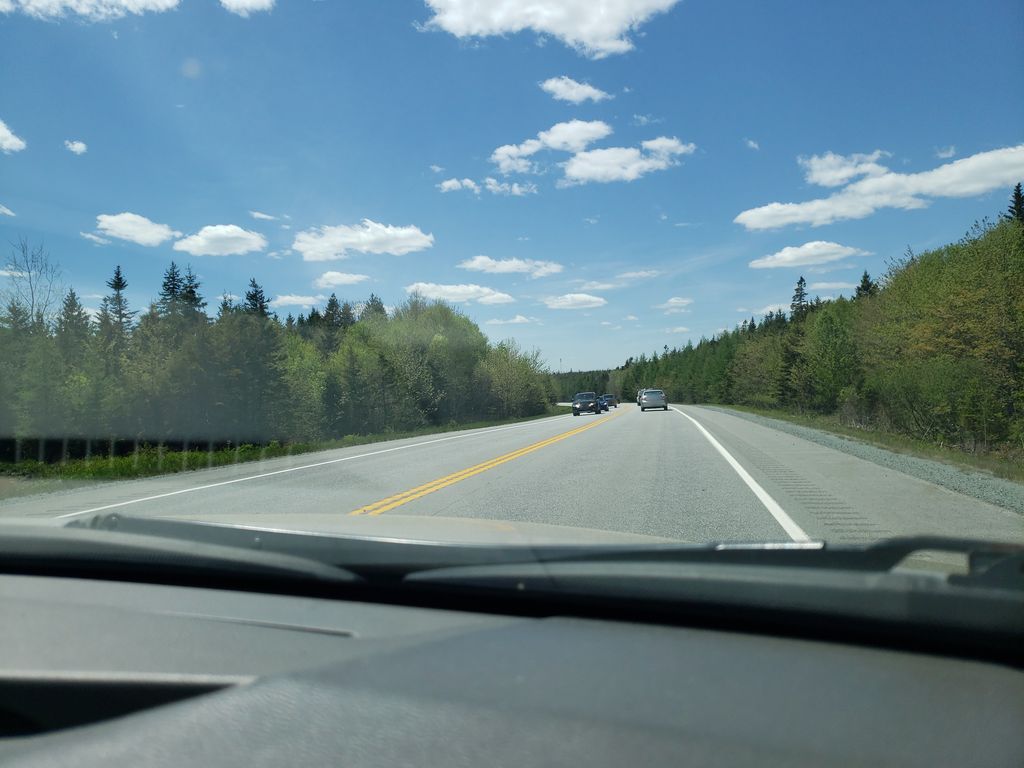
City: halifax